Interaction volume radius: 10 \u00c5
Interaction volume height: 20 \u00c5
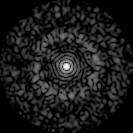
Disorder parameter: 0.8234